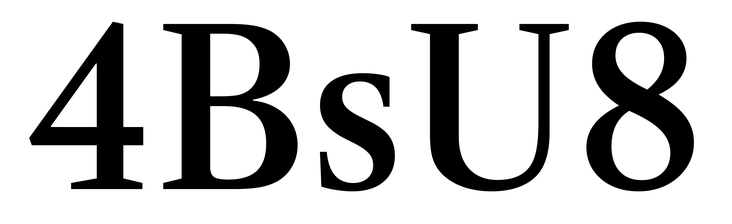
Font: LibreCaslonText_Medium